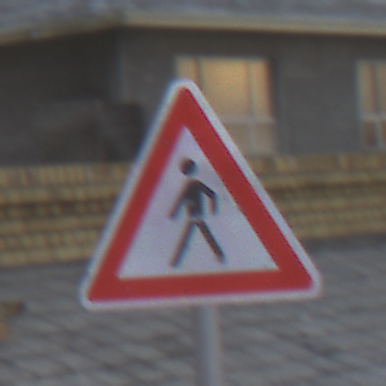
Verkehrszeichen: FussgaengerRechts
Umgebung: Outdoor, Beach
Tageszeit: SunriseSunset
Wetter: Overcast
Licht: Natural
Jahreszeit: NotSpecified
Kontrast: LowContrast